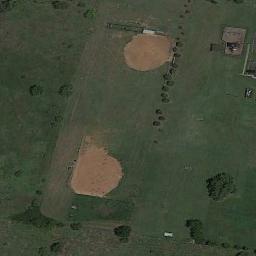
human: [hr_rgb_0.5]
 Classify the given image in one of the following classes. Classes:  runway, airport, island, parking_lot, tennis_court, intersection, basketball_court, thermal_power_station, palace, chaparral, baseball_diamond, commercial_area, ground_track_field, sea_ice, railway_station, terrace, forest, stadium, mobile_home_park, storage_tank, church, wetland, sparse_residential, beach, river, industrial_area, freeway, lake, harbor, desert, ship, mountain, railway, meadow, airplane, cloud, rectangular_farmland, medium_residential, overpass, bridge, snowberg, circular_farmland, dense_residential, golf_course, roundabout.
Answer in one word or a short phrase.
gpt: baseball_diamond